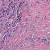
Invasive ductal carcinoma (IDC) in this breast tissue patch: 1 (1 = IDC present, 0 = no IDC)